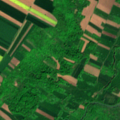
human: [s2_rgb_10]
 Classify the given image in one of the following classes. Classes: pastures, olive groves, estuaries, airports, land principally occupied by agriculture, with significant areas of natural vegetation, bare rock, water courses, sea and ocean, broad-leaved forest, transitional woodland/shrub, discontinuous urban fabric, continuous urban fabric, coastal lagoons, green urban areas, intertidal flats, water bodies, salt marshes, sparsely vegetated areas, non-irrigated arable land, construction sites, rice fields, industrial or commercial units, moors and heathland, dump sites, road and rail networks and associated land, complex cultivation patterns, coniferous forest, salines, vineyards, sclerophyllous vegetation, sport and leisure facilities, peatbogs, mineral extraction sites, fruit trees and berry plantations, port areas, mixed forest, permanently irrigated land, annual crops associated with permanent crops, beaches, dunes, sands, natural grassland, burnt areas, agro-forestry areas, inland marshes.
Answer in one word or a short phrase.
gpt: non-irrigated arable land, land principally occupied by agriculture, with significant areas of natural vegetation, broad-leaved forest